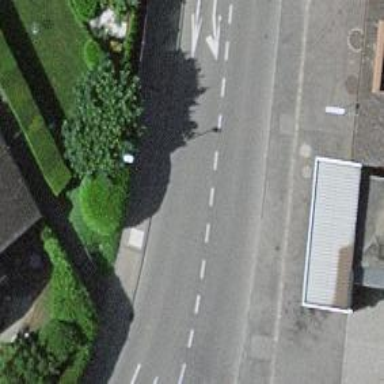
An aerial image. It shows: Bus stop with platform for public transport.